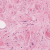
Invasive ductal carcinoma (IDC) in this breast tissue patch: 0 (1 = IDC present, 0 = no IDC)